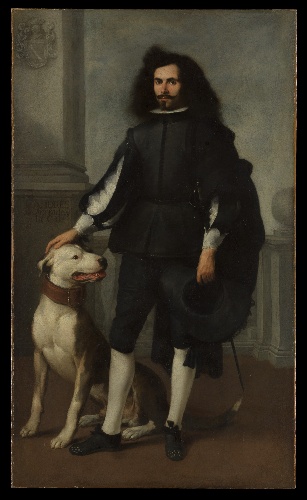
Title: Don Andrés de Andrade y la Cal
Artist: Bartolomé Estebán Murillo
Artist bio: Spanish, Seville 1617–1682 Seville
Date: ca. 1665–72
Object type: Painting
Classification: Paintings
Medium: Oil on canvas
Dimensions: 79 × 47 in. (200.7 × 119.4 cm)
Department: European Paintings
Credit line: Bequest of Collis P. Huntington, by exchange, 1927
Accession year: 1927
Repository: Metropolitan Museum of Art, New York, NY
Tags: Men|Portraits|Dogs